Field crop: maize
Growth stage: 2
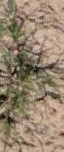
Species: salsola